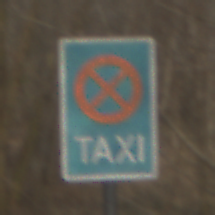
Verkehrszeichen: Taxenstand
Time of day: MorningAfternoon
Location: Outdoor (Nature)
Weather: PartlyCloudy
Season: Winter
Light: Natural